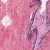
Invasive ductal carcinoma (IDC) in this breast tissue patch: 0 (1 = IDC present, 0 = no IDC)